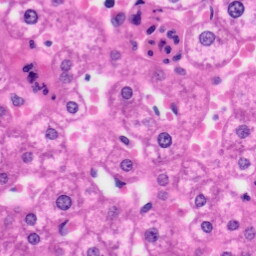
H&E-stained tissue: Liver